Field crop: tomato
Growth stage: 2
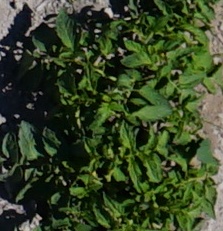
Species: tomato